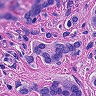
Metastatic tissue present: yes